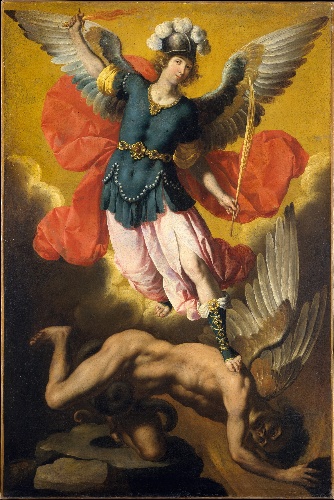
Title: Saint Michael the Archangel
Artist: Ignacio de Ries
Artist bio: Spanish, 1616–after 1665
Date: 1640s
Object type: Painting
Classification: Paintings
Medium: Oil on canvas
Dimensions: 64 3/4 x 43 1/4 in. (164.5 x 109.9 cm)
Department: European Paintings
Credit line: Marquand Collection, Gift of Henry G. Marquand, 1889
Accession year: 1889
Repository: Metropolitan Museum of Art, New York, NY
Tags: Saint Michael|Angels